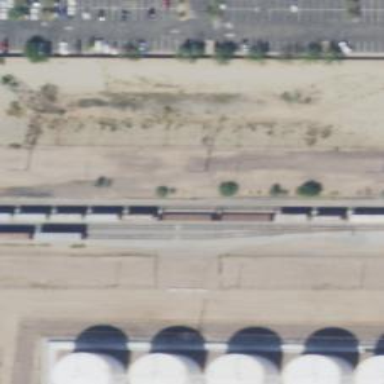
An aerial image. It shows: Railway siding for service.